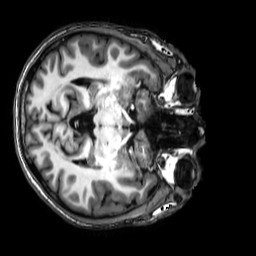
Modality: T1w
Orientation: axial
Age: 44
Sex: male
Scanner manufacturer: philips
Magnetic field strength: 3 T
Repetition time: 0.008129 s
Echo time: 0.003719 s